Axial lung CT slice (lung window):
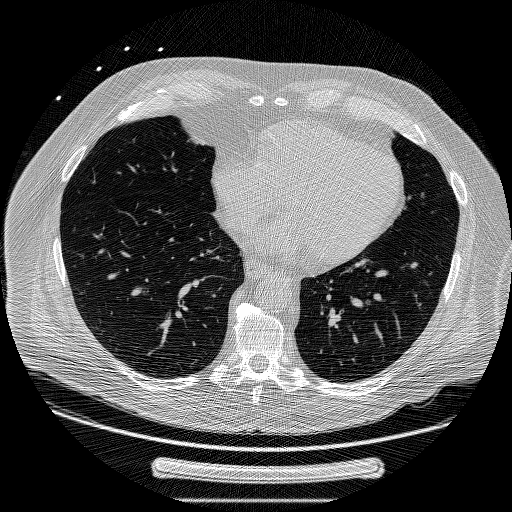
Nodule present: no